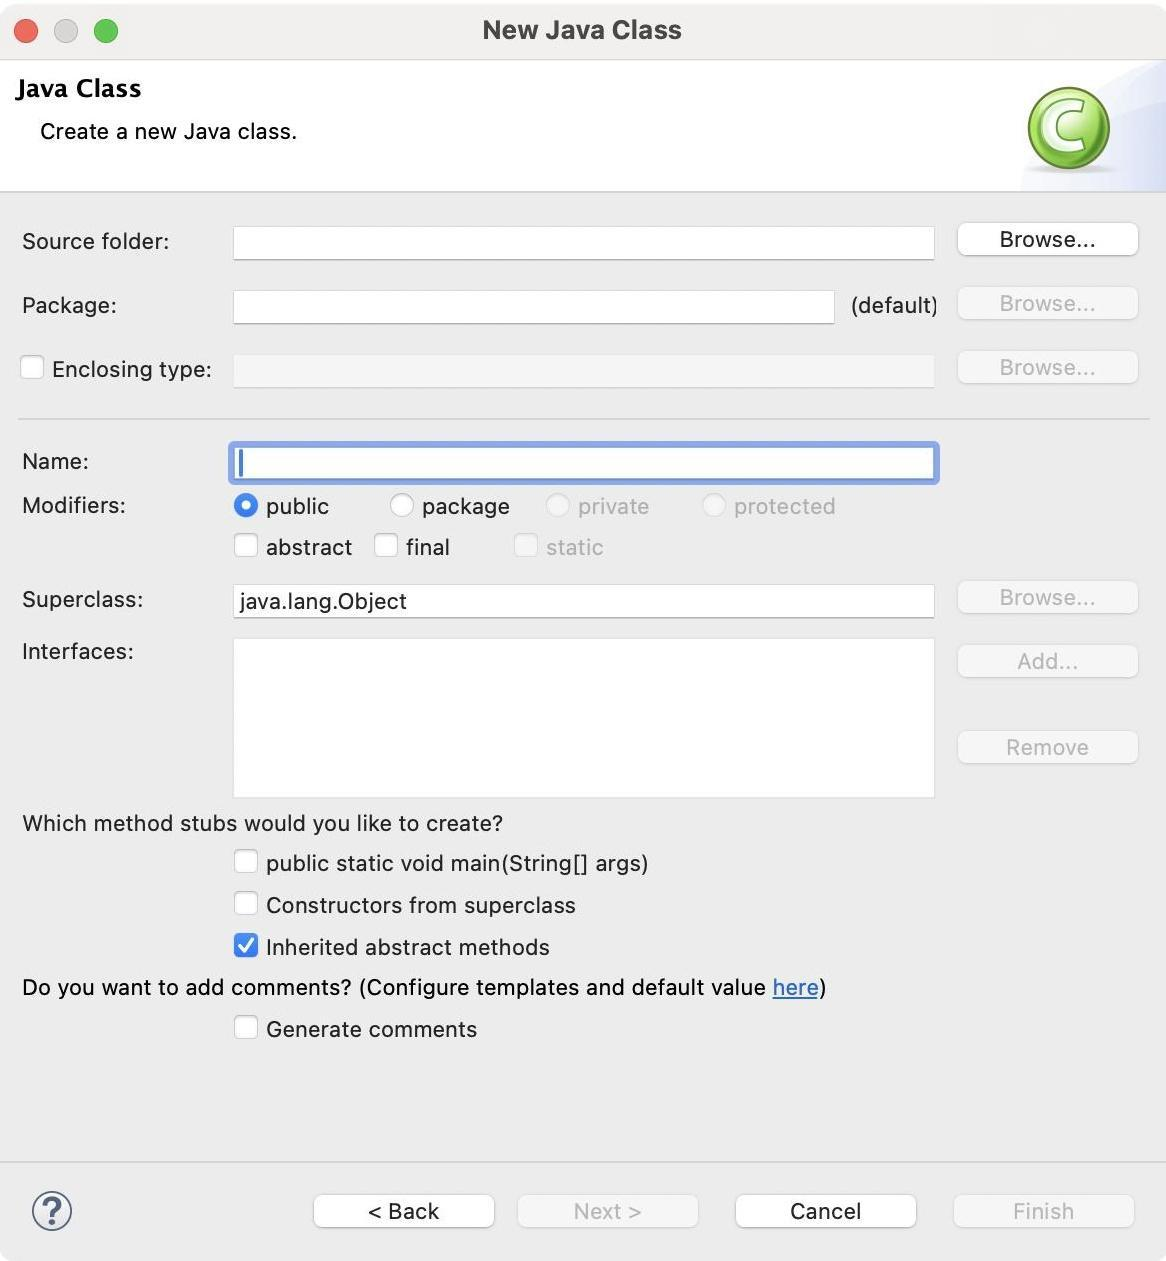
Accessibility tree:
{"name": "New_Java_Class", "role": "AXWindow", "description": null, "role_description": "standard window", "value": null, "position": "493.00;234.00", "size": "586;630", "children": [{"name": null, "role": "AXScrollArea", "description": null, "role_description": "scroll area", "value": null, "position": "16.00;57.00", "size": "495;37", "children": [{"name": null, "role": "AXTextArea", "description": null, "role_description": "text entry area", "value": "Create a new Java class.", "position": "16.00;57.00", "size": "495;37", "children": []}]}, {"name": null, "role": "AXStaticText", "description": null, "role_description": "text", "value": "Java Class", "position": "7.00;35.00", "size": "504;15", "children": []}, {"name": null, "role": "AXImage", "description": "", "role_description": "image", "value": null, "position": "511.00;28.00", "size": "75;66", "children": []}, {"name": "Finish", "role": "AXButton", "description": null, "role_description": "button", "value": null, "position": "472.00;592.00", "size": "102;27", "children": []}, {"name": "Cancel", "role": "AXButton", "description": null, "role_description": "button", "value": null, "position": "363.00;592.00", "size": "102;27", "children": []}, {"name": "&Next__", "role": "AXButton", "description": null, "role_description": "button", "value": null, "position": "254.00;592.00", "size": "102;27", "children": []}, {"name": "__&Back", "role": "AXButton", "description": null, "role_description": "button", "value": null, "position": "152.00;592.00", "size": "102;27", "children": []}, {"name": null, "role": "AXToolbar", "description": null, "role_description": "toolbar", "value": null, "position": "12.00;590.00", "size": "30;30", "children": [{"name": "Help", "role": "AXCheckBox", "description": null, "role_description": "checkbox", "value": 0, "position": "12.00;590.00", "size": "30;30", "children": []}]}, {"name": "Generate_comments", "role": "AXCheckBox", "description": null, "role_description": "checkbox", "value": 0, "position": "117.00;505.00", "size": "459;16", "children": []}, {"name": null, "role": "AXStaticText", "description": null, "role_description": "text", "value": "", "position": "10.00;513.00", "size": "0;0", "children": []}, {"name": null, "role": "AXScrollArea", "description": null, "role_description": "scroll area", "value": null, "position": "10.00;485.00", "size": "566;15", "children": [{"name": null, "role": "AXTextArea", "description": null, "role_description": "text entry area", "value": "Do you want to add comments? (Configure templates and default value here)", "position": "10.00;485.00", "size": "566;15", "children": [{"name": "here", "role": "AXLink", "description": null, "role_description": "hyperlink", "value": null, "position": "387.29;485.00", "size": "23;13", "children": []}]}]}, {"name": "Inherited_abstract_methods", "role": "AXCheckBox", "description": null, "role_description": "checkbox", "value": 1, "position": "117.00;464.00", "size": "164;16", "children": []}, {"name": "Constructors_from_superclass", "role": "AXCheckBox", "description": null, "role_description": "checkbox", "value": 0, "position": "117.00;443.00", "size": "177;16", "children": []}, {"name": "public_static_void_main(String[]_args)", "role": "AXCheckBox", "description": null, "role_description": "checkbox", "value": 0, "position": "117.00;422.00", "size": "213;16", "children": []}, {"name": null, "role": "AXStaticText", "description": null, "role_description": "text", "value": "", "position": "10.00;451.00", "size": "0;0", "children": []}, {"name": null, "role": "AXStaticText", "description": null, "role_description": "text", "value": "Which method stubs would you like to create?", "position": "10.00;403.00", "size": "245;14", "children": []}, {"name": "Remove", "role": "AXButton", "description": null, "role_description": "button", "value": null, "position": "474.00;360.00", "size": "102;27", "children": []}, {"name": "Add...", "role": "AXButton", "description": null, "role_description": "button", "value": null, "position": "474.00;317.00", "size": "102;27", "children": []}, {"name": null, "role": "AXScrollArea", "description": null, "role_description": "scroll area", "value": null, "position": "117.00;317.00", "size": "352;81", "children": [{"name": null, "role": "AXTable", "description": null, "role_description": "table", "value": null, "position": "118.00;318.00", "size": "352;79", "children": [{"name": null, "role": "AXColumn", "description": null, "role_description": "column", "value": null, "position": "118.00;318.00", "size": "352;79", "children": []}]}, {"name": null, "role": "AXScrollBar", "description": null, "role_description": "scroll bar", "value": 0.0, "position": "118.00;381.00", "size": "350;16", "children": [{"name": null, "role": "AXValueIndicator", "description": null, "role_description": "value indicator", "value": 0.0, "position": "119.00;385.00", "size": "346;12", "children": []}, {"name": null, "role": "AXButton", "description": null, "role_description": "increment arrow button", "value": null, "position": "118.00;381.00", "size": "0;0", "children": []}, {"name": null, "role": "AXButton", "description": null, "role_description": "decrement arrow button", "value": null, "position": "118.00;381.00", "size": "0;0", "children": []}, {"name": null, "role": "AXButton", "description": null, "role_description": "increment page button", "value": null, "position": "465.50;385.00", "size": "2;12", "children": []}, {"name": null, "role": "AXButton", "description": null, "role_description": "decrement page button", "value": null, "position": "118.00;385.00", "size": "1;12", "children": []}]}]}, {"name": null, "role": "AXStaticText", "description": null, "role_description": "text", "value": "Interfaces:", "position": "10.00;317.00", "size": "102;14", "children": []}, {"name": "Browse...", "role": "AXButton", "description": null, "role_description": "button", "value": null, "position": "474.00;285.00", "size": "102;27", "children": []}, {"name": null, "role": "AXTextField", "description": null, "role_description": "text field", "value": "java.lang.Object", "position": "117.00;289.00", "size": "352;19", "children": []}, {"name": null, "role": "AXStaticText", "description": null, "role_description": "text", "value": "Superclass:", "position": "10.00;291.00", "size": "102;14", "children": []}, {"name": null, "role": "AXStaticText", "description": null, "role_description": "text", "value": "", "position": "474.00;272.00", "size": "0;0", "children": []}, {"name": "static", "role": "AXCheckBox", "description": null, "role_description": "checkbox", "value": 0, "position": "257.00;264.00", "size": "51;16", "children": []}, {"name": "final", "role": "AXCheckBox", "description": null, "role_description": "checkbox", "value": 0, "position": "187.00;264.00", "size": "44;16", "children": []}, {"name": "abstract", "role": "AXCheckBox", "description": null, "role_description": "checkbox", "value": 0, "position": "117.00;264.00", "size": "65;16", "children": []}, {"name": null, "role": "AXStaticText", "description": null, "role_description": "text", "value": "", "position": "10.00;272.00", "size": "0;0", "children": []}, {"name": null, "role": "AXStaticText", "description": null, "role_description": "text", "value": "", "position": "474.00;251.00", "size": "0;0", "children": []}, {"name": "protected", "role": "AXRadioButton", "description": null, "role_description": "radio button", "value": 0, "position": "351.00;244.00", "size": "73;15", "children": []}, {"name": "private", "role": "AXRadioButton", "description": null, "role_description": "radio button", "value": 0, "position": "273.00;244.00", "size": "58;15", "children": []}, {"name": "package", "role": "AXRadioButton", "description": null, "role_description": "radio button", "value": 0, "position": "195.00;244.00", "size": "66;15", "children": []}, {"name": "public", "role": "AXRadioButton", "description": null, "role_description": "radio button", "value": 1, "position": "117.00;244.00", "size": "53;15", "children": []}, {"name": null, "role": "AXStaticText", "description": null, "role_description": "text", "value": "Modifiers:", "position": "10.00;244.00", "size": "57;14", "children": []}, {"name": null, "role": "AXStaticText", "description": null, "role_description": "text", "value": "", "position": "474.00;229.00", "size": "0;0", "children": []}, {"name": null, "role": "AXTextField", "description": null, "role_description": "text field", "value": "", "position": "117.00;220.00", "size": "352;19", "children": []}, {"name": null, "role": "AXStaticText", "description": null, "role_description": "text", "value": "Name:", "position": "10.00;222.00", "size": "102;14", "children": []}, {"name": "Browse...", "role": "AXButton", "description": null, "role_description": "button", "value": null, "position": "474.00;170.00", "size": "102;27", "children": []}, {"name": "Enclosing_type_name", "role": "AXTextField", "description": null, "role_description": "text field", "value": "", "position": "117.00;174.00", "size": "352;19", "children": []}, {"name": "Enclosing_type:", "role": "AXCheckBox", "description": null, "role_description": "checkbox", "value": 0, "position": "10.00;175.00", "size": "102;16", "children": []}, {"name": "Browse...", "role": "AXButton", "description": null, "role_description": "button", "value": null, "position": "474.00;138.00", "size": "102;27", "children": []}, {"name": null, "role": "AXStaticText", "description": null, "role_description": "text", "value": "(default)", "position": "424.00;144.00", "size": "45;14", "children": []}, {"name": null, "role": "AXTextField", "description": null, "role_description": "text field", "value": "", "position": "117.00;142.00", "size": "302;19", "children": []}, {"name": null, "role": "AXStaticText", "description": null, "role_description": "text", "value": "Package:", "position": "10.00;144.00", "size": "102;14", "children": []}, {"name": "Browse...", "role": "AXButton", "description": null, "role_description": "button", "value": null, "position": "474.00;106.00", "size": "102;27", "children": []}, {"name": null, "role": "AXTextField", "description": null, "role_description": "text field", "value": "", "position": "117.00;110.00", "size": "352;19", "children": []}, {"name": null, "role": "AXStaticText", "description": null, "role_description": "text", "value": "Source folder:", "position": "10.00;112.00", "size": "102;14", "children": []}, {"name": null, "role": "AXButton", "description": null, "role_description": "close button", "value": null, "position": "7.00;6.00", "size": "14;16", "children": []}, {"name": null, "role": "AXButton", "description": null, "role_description": "zoom button", "value": null, "position": "47.00;6.00", "size": "14;16", "children": [{"name": null, "role": "AXGroup", "description": null, "role_description": "group", "value": null, "position": "47.00;6.00", "size": "14;16", "children": [{"name": null, "role": "AXGroup", "description": null, "role_description": "group", "value": null, "position": "47.00;6.00", "size": "14;16", "children": []}]}]}, {"name": null, "role": "AXButton", "description": null, "role_description": "minimize button", "value": null, "position": "27.00;6.00", "size": "14;16", "children": []}, {"name": null, "role": "AXStaticText", "description": null, "role_description": "text", "value": "New Java Class", "position": "240.00;5.00", "size": "105;16", "children": []}]}